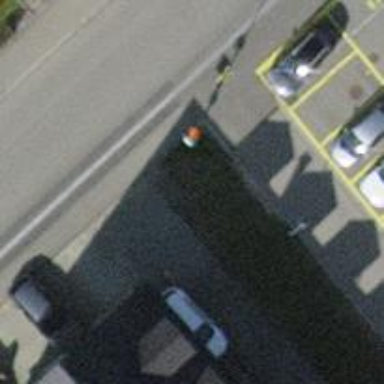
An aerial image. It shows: Aerial orange marker.